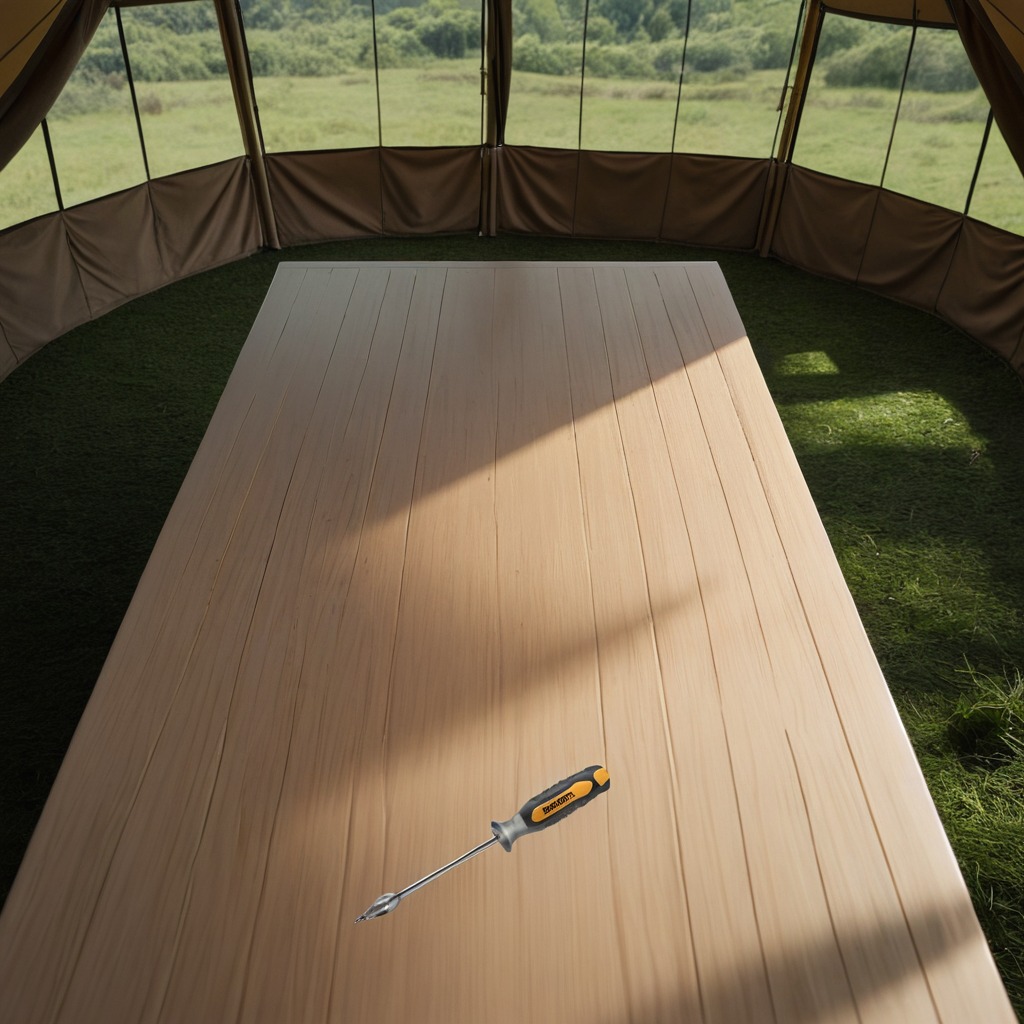
A screwdriver lying on a wooden table inside a jungle field workshop tent humid ambient light worn but